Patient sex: M
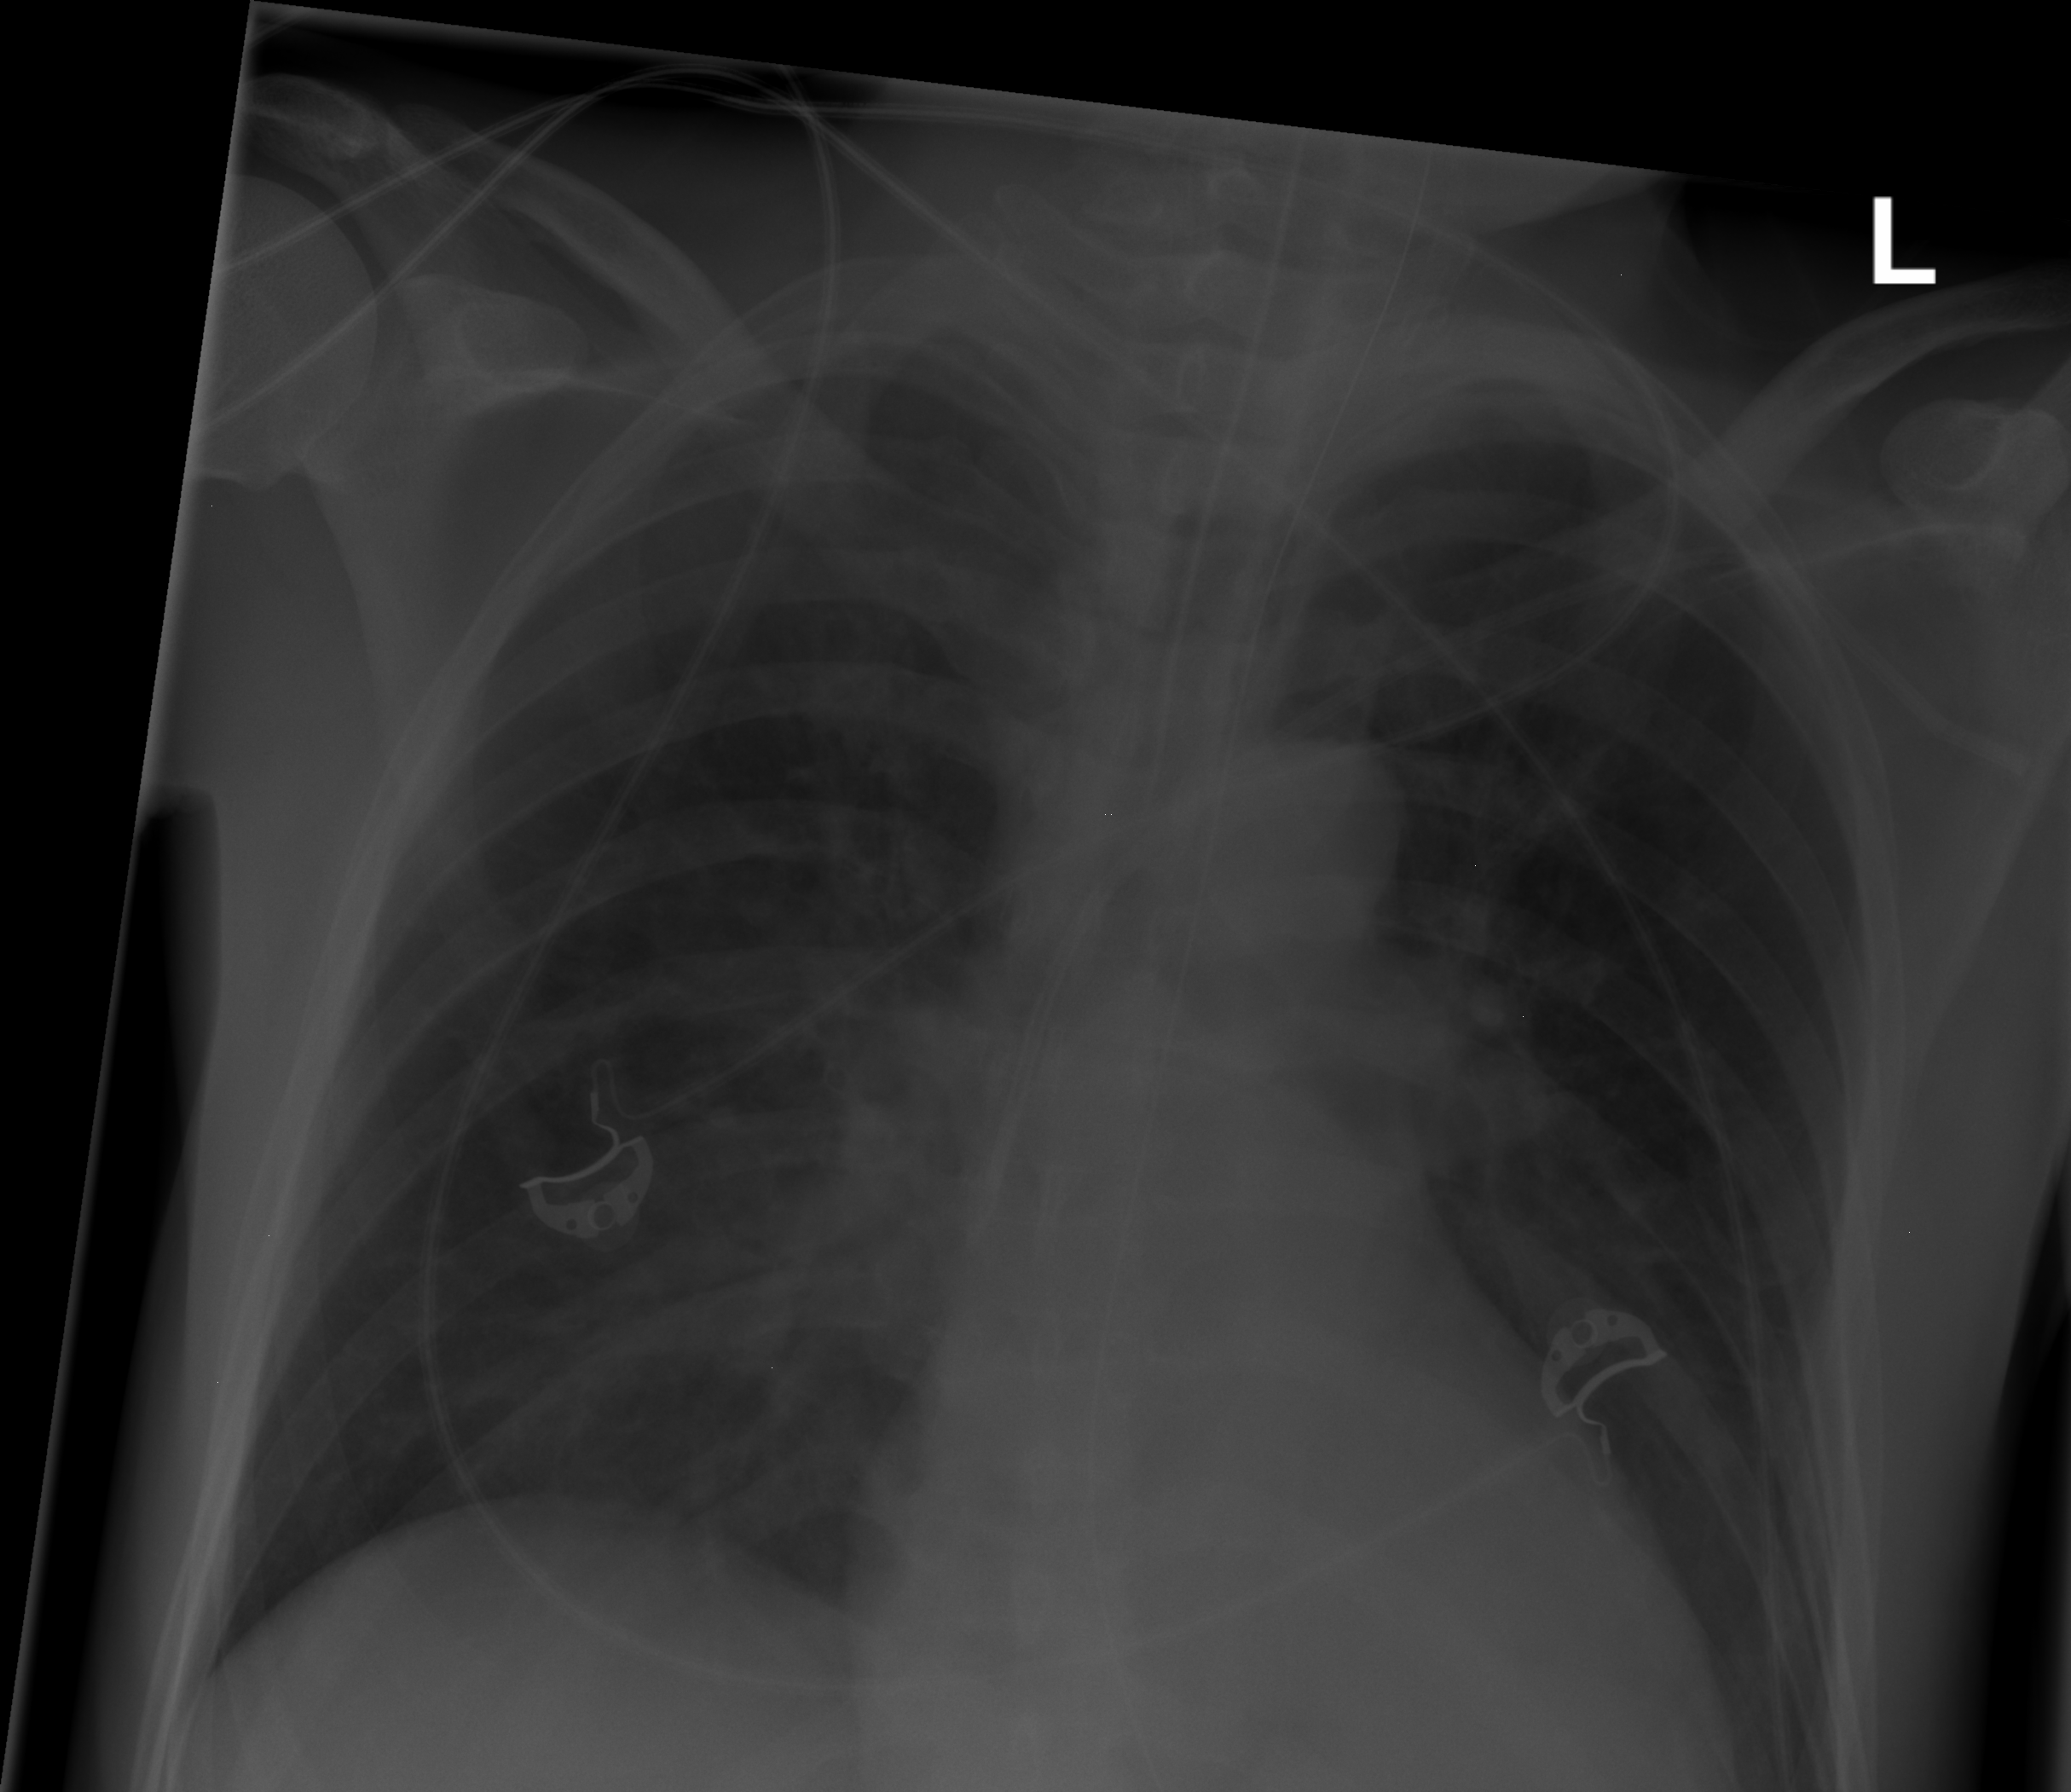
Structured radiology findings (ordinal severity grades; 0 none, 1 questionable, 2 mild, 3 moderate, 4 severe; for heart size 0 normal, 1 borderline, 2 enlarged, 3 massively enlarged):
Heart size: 0
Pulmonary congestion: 0
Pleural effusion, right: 0
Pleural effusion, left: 0
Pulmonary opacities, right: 1
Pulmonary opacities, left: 0
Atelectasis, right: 0
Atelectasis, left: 0